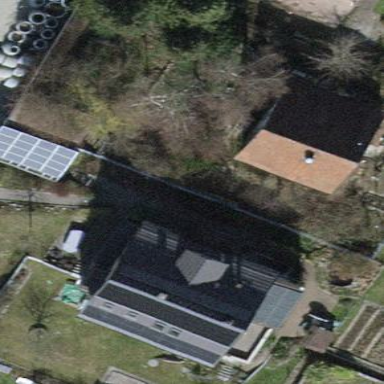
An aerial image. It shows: Building with tile roof.